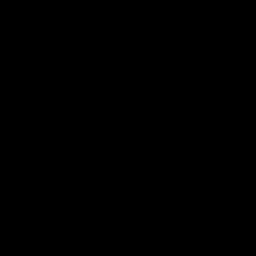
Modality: FA
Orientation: coronal
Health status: healthy
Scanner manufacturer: siemens
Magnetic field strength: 3 T
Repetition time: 12 s
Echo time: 0.092 s